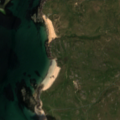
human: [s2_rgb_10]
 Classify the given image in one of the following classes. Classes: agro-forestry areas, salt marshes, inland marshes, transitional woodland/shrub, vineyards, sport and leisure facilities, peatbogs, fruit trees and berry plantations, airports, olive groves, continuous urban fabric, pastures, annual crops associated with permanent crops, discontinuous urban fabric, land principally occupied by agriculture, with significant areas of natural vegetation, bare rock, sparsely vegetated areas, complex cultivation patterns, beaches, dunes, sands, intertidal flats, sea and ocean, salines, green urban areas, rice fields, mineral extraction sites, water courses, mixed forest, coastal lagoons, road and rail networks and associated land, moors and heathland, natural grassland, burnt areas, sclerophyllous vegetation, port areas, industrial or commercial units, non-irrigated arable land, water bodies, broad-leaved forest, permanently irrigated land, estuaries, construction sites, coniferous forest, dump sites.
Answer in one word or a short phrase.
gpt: complex cultivation patterns, beaches, dunes, sands, sea and ocean